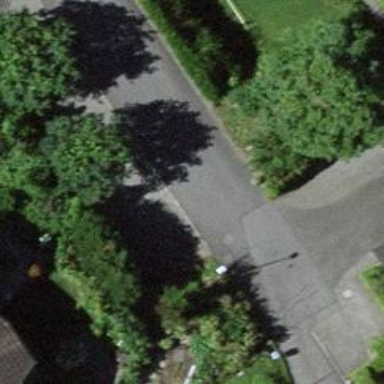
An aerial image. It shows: Road with steps.